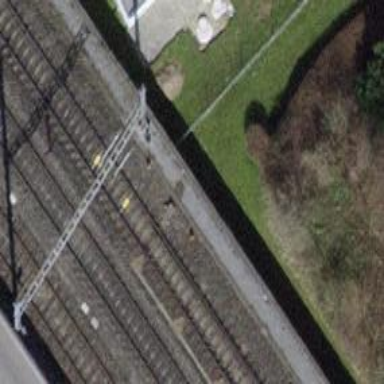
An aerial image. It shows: Railway track with contact line for electrification.